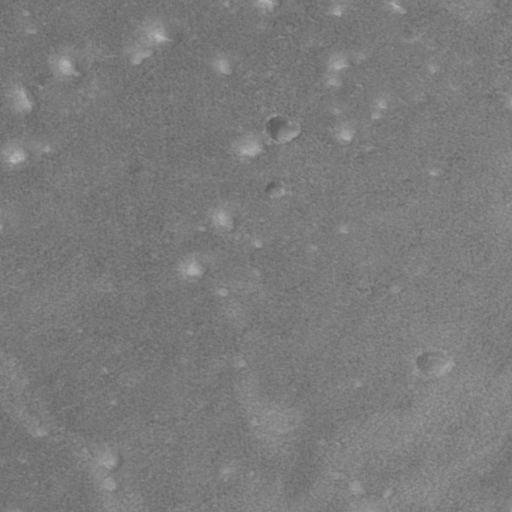
Classes present: Background